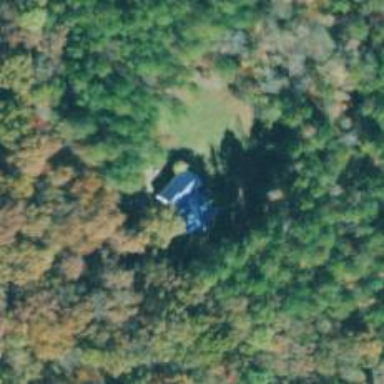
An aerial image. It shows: Simple house.